Question: Count the number of objects in the diagram.
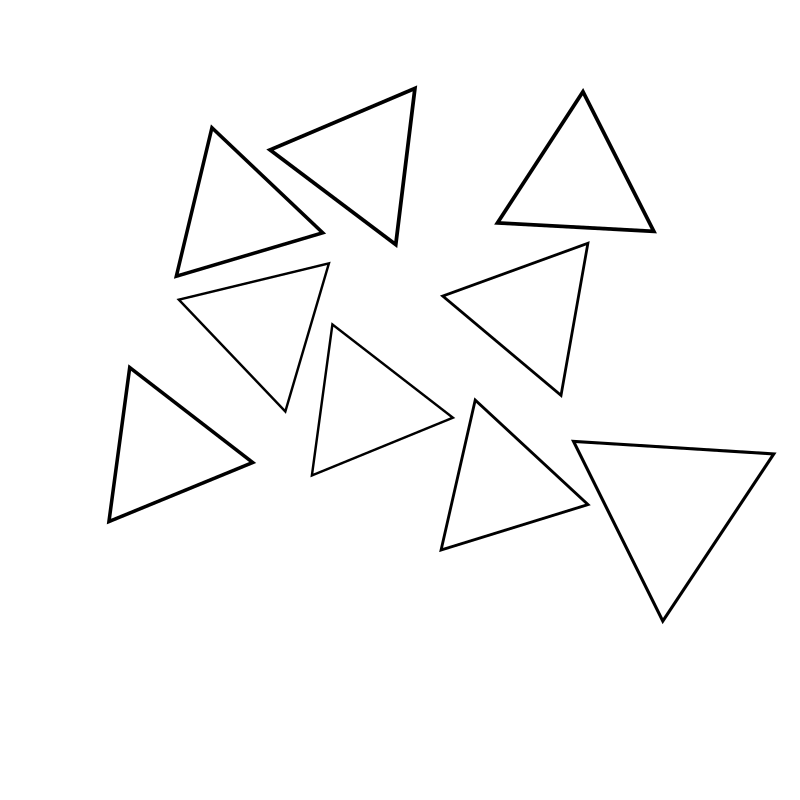
Answer: 9